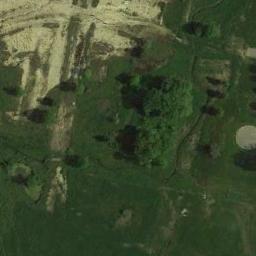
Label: meadow